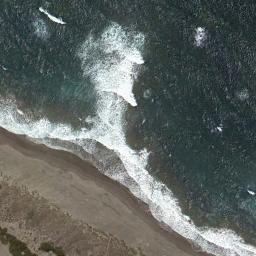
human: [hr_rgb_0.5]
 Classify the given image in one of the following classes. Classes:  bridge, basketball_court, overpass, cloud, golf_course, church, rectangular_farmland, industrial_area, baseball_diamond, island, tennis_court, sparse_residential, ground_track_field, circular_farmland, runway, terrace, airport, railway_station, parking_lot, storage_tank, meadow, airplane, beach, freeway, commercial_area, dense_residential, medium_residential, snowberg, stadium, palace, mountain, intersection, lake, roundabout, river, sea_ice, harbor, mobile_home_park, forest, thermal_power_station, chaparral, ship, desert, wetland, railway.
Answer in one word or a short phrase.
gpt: beach